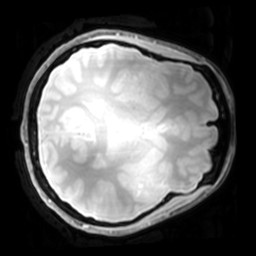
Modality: PDw
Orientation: axial
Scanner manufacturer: philips
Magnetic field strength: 7 T
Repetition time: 0.008 s
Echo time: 0.001974 s